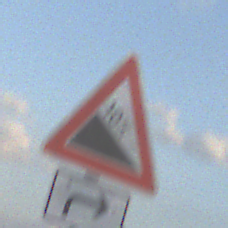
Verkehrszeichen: Gefaelle10
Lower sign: RichtungsangabeDurchPfeile5
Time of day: SunriseSunset
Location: Outdoor (Nature)
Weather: PartlyCloudy
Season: NotSpecified
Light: Natural